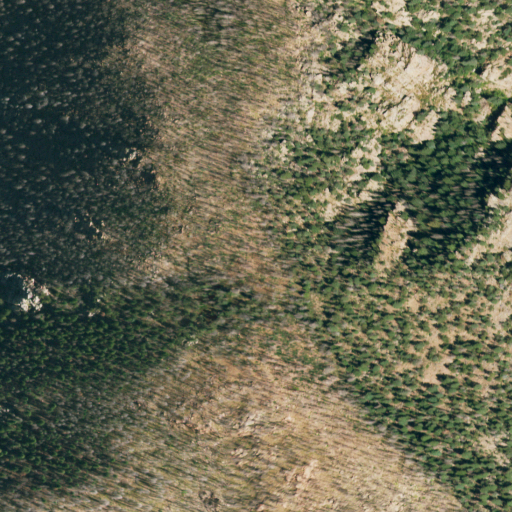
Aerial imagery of mountain in Colorado named Round Top Mountain containing shrub, evergreen forest, grassland, mixed forest, and deciduous forest